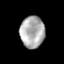
Tissue: prostate
Cell type: T cells
Senescence score: 0.3239
Nuclear area (px): 754
Mean DAPI intensity: 174.259